Абсолютно черный сферический зонд находится очень далеко от Солнечной системы. В результате нагрева изнутри источником ядерной энергии с плотностью $I$ поверхностная температура зонда стала равна $T$. Теперь зонд закрепили внутри тонкого теплового экрана, абсолютно чёрного с обеих сторон, при помощи теплоизолирующих стержней (см. рис).
Найдите новую температуру поверхности зонда.
Определите также поверхностную температуру, которая возникла бы при использовании $N$ таких экранов.
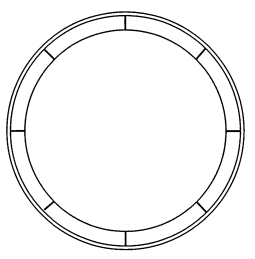
Найдите новую температуру поверхности зонда.
Ответ: $$ T_{1}=\sqrt[4]{2} T \approx 1.19 T $$

Определите также поверхностную температуру, которая возникла бы при использовании $N$ таких экранов.
Ответ: $$ T_{N}=\sqrt[4]{N+1} T $$
Темы:
T, Термодинамика, Излучение, 200 задач, Закон Стефана-Больцмана